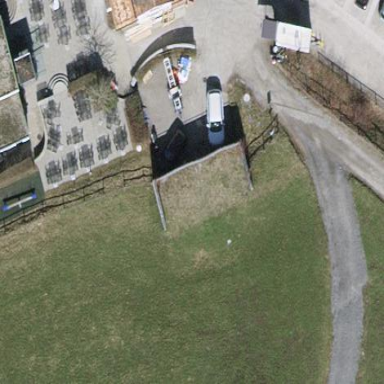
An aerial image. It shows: Garage building.